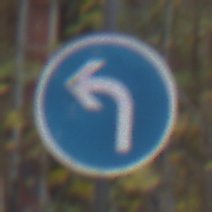
Verkehrszeichen: VorgeschriebeneFahrtrichtungLinks
Umgebung: Outdoor, Urban
Tageszeit: MorningAfternoon
Wetter: PartlyCloudy
Licht: Natural
Jahreszeit: NotSpecified
Kontrast: LowContrast